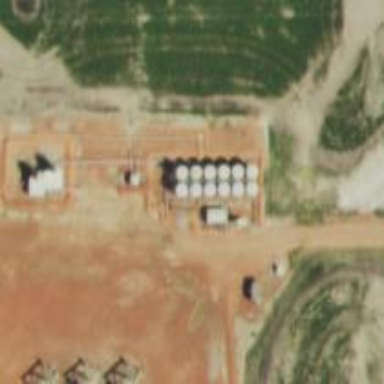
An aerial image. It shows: Storage tank that is man-made.